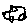
Label: car